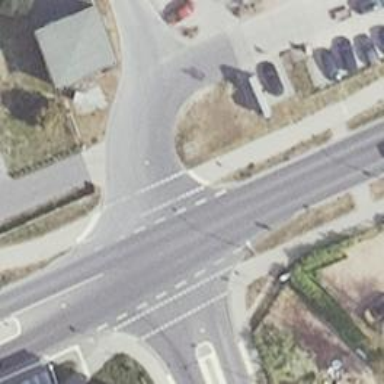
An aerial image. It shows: Uncontrolled road crossing.